Interaction volume radius: 5 \u00c5
Interaction volume height: 20 \u00c5
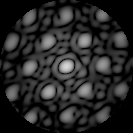
Disorder parameter: 0.2889